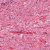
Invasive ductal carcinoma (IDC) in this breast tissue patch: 0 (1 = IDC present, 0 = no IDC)